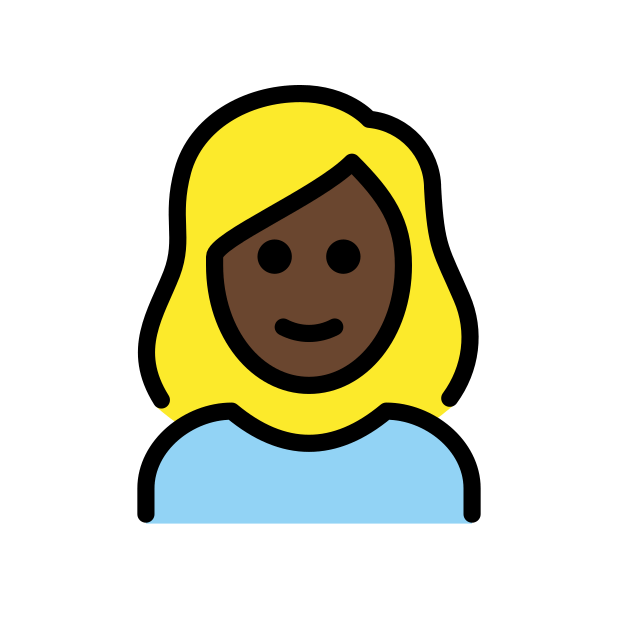
woman: dark skin tone, blond hair